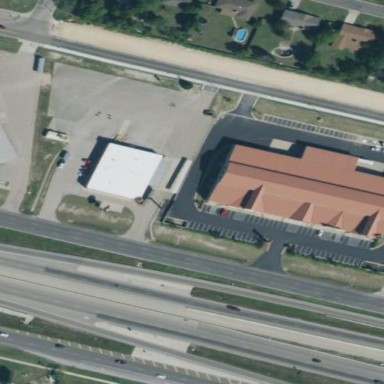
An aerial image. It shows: Building that houses furniture shop.